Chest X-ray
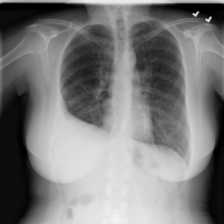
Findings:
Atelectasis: negative
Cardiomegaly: negative
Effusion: negative
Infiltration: positive
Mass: negative
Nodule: negative
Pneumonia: negative
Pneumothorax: positive
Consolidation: negative
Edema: negative
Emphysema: negative
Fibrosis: positive
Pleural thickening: negative
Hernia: negative